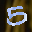
Label: 5